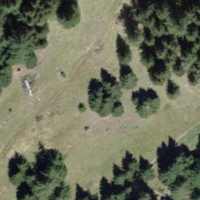
EUNIS habitat code: 26
Species observed at this site:
Plantago media
Pilosella officinarum